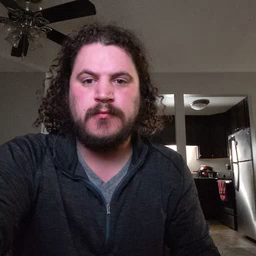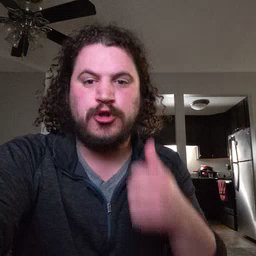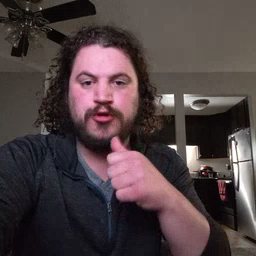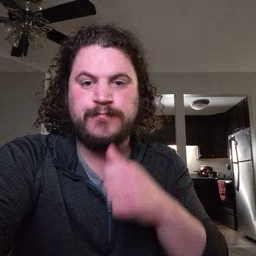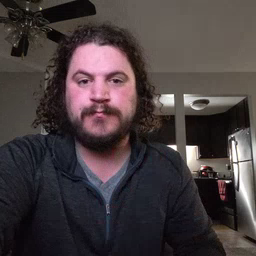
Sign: girl